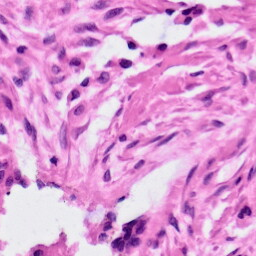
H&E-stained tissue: Ovarian